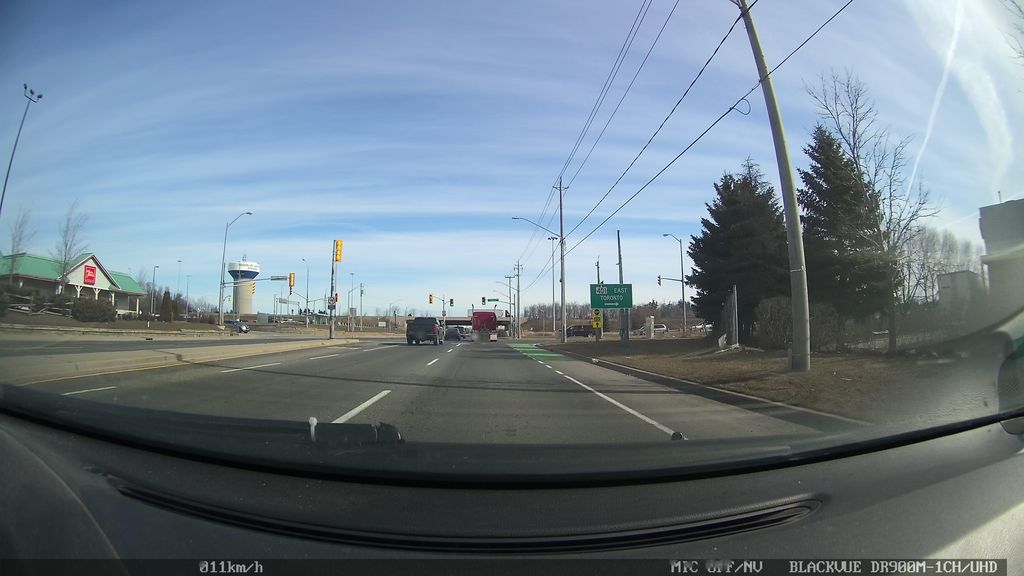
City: kitchener-waterloo